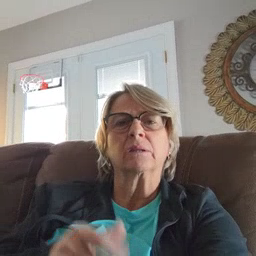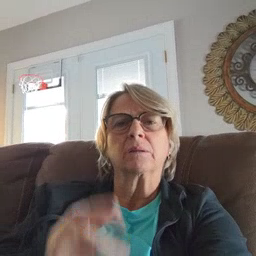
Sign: not